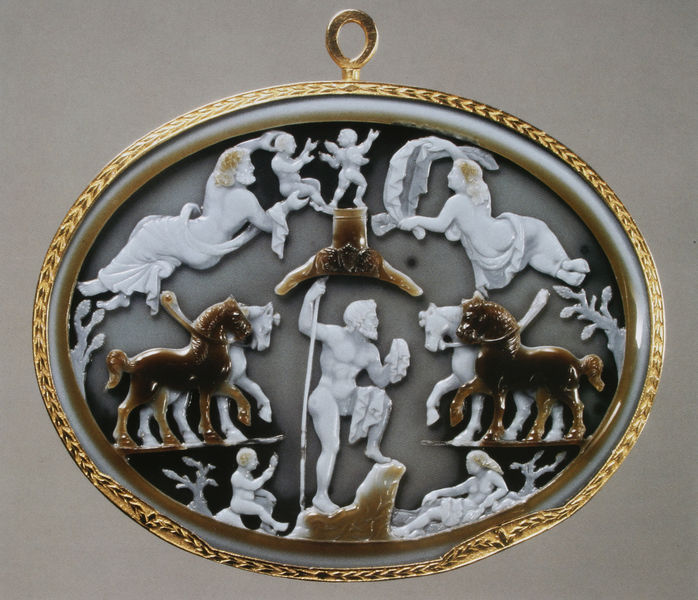
Titel: Poseidon als Herr der isthmischen Spiele (?)
Standort: Wien
Institution: Kunsthistorisches Museum, Kunstkammer
Schlagwörter: baum, felsen, flügel, gott, mann, nackt, weiß, bäume, frauen, menschen, braun, frau, marmor, schmuck, tier, tiere, mensch, rahmen, stein, erde, gold, kind, pflanze, kinder, oval, pferd, pferde, rund, stock, engel, keramik, putto, relief, rahmung, stab, fels, rand, symmetrie, fein, knochen, symetrie, antike, zweig, schnitzerei, anhänger, medallion, götter, zeus, zentaur, zentauren, kamee, amor, sexy, miniatur, putti, fassung, elfenbein, perde, vignette, gemme, öse, aufhänger, geme, nedaillon, oben und unten, anhanger